Question: I have a 'LinearGradientBrush' defined for use in plotting a texture in a MeshGeometry3D, as follows. The idea is that values at the absolute ends of the brush should be plotted in Silver:
'''
<LinearGradientBrush x:Key="GrayOmitOutOfRangeIncreasing" StartPoint="0,0.5"
EndPoint="1,0.5" >
<GradientStop Color="Silver" Offset="0.00" />
<GradientStop Color="#000064" Offset="0.00000000000000014" />
<GradientStop Color="#000091" Offset="0.043" />
<GradientStop Color="#0000BE" Offset="0.087" />
<GradientStop Color="#3C00B2" Offset="0.130" />
<GradientStop Color="#7800A5" Offset="0.173" />
... and other gradient stops...
<GradientStop Color="#FCE800" Offset="0.913" />
<GradientStop Color="#FCF200" Offset="0.957" />
<GradientStop Color="#FCFC00" Offset="0.99999" />
<GradientStop Color="Silver" Offset="0.99999979" />
<GradientStop Color="Silver" Offset="1" />
</LinearGradientBrush>
'''
Instead, the values, which are transformed to a range between 0 and 1 before being plotted, are taking on a shading of the neighboring color, as in the picture below:

How can I get the image I want?
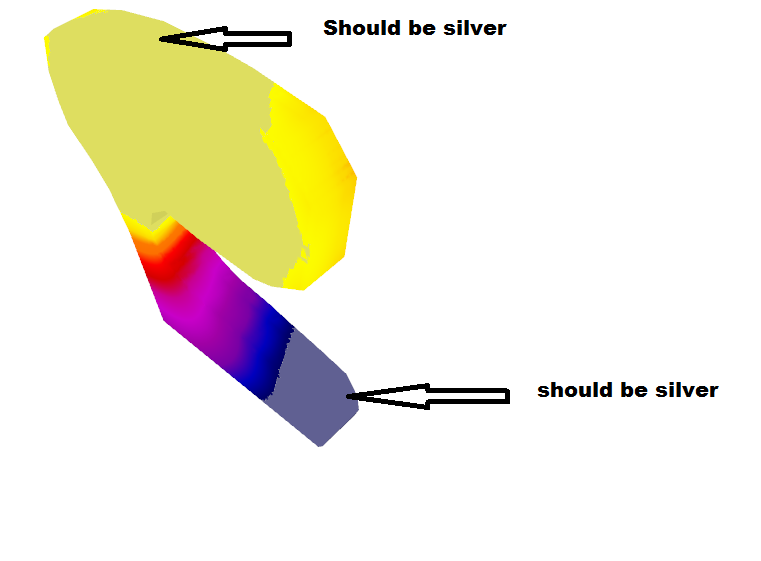
Answer: Look at how they're defined:
'''
<GradientStop Color="#FCFC00" Offset="0.99999" />
<GradientStop Color="Silver" Offset="0.99999979" />
<GradientStop Color="Silver" Offset="1" />
'''
This means that ... what, 0.001% of the mesh will be a gradient from FCFC00 to silver. That's not going to be detectable. Move the penultimate silver gradient stop to maybe 0.98 or something, and see if that gets you closer.